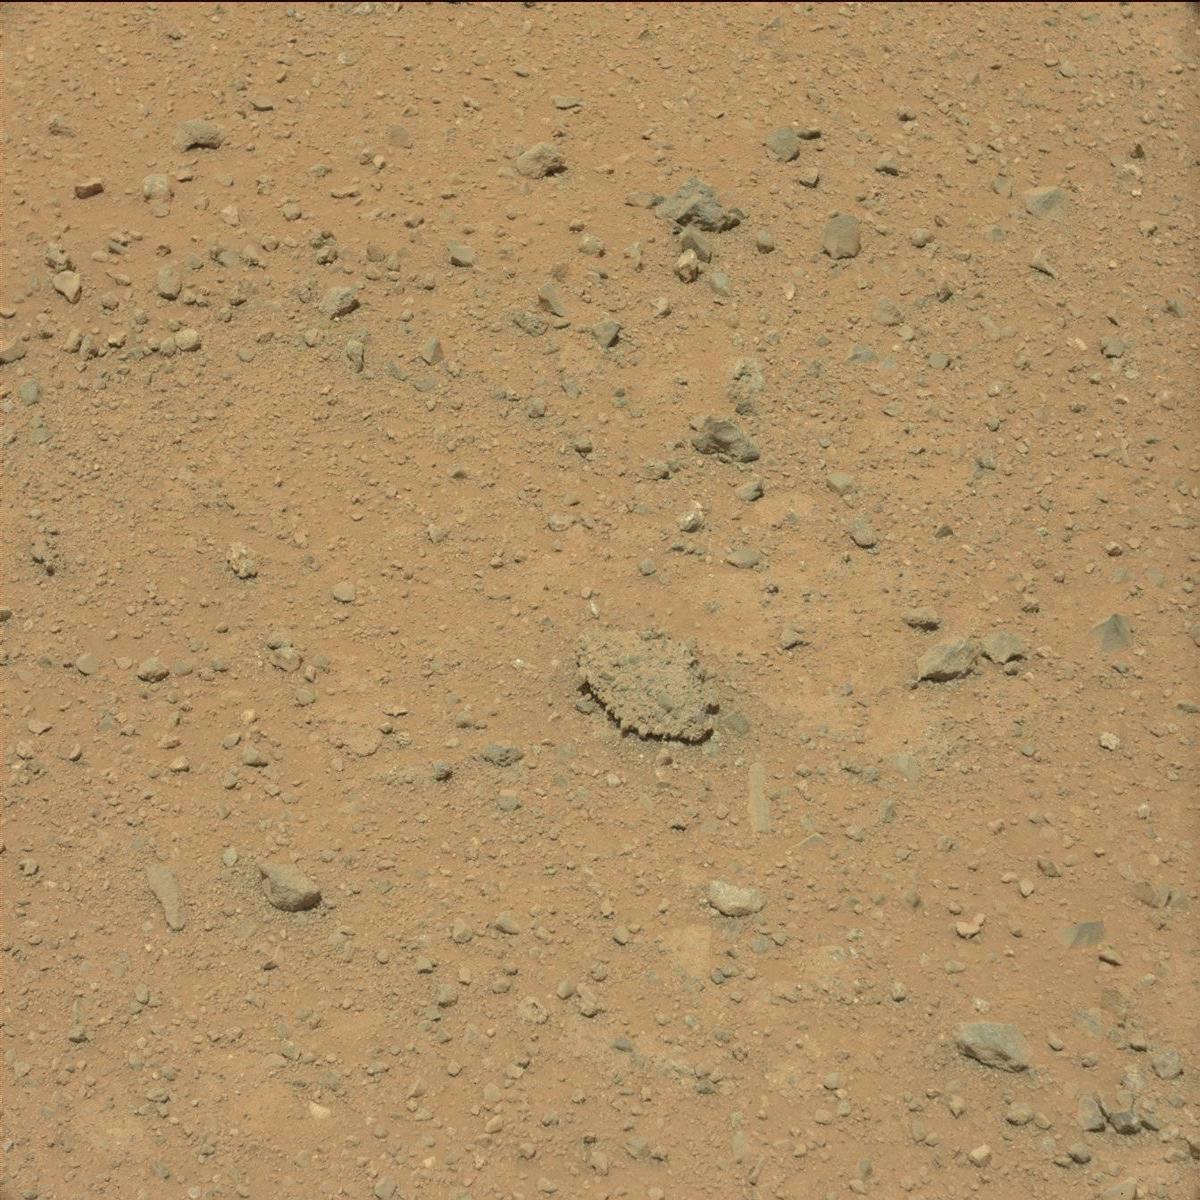
Terrain classes present: Bedrock, Rock, Sand / Soil